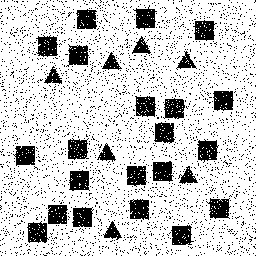
Squares: 21
Triangles: 7
Stars: 0
Total shapes: 28